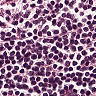
Metastatic tissue present: no